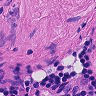
Metastatic tissue present: no